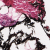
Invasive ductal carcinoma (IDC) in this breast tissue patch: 0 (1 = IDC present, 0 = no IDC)